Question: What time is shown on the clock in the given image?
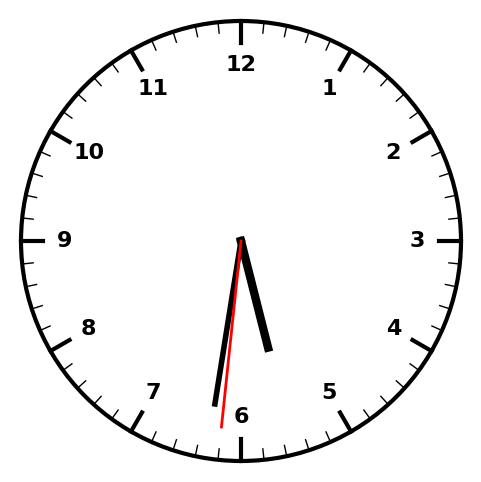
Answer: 05:31:31